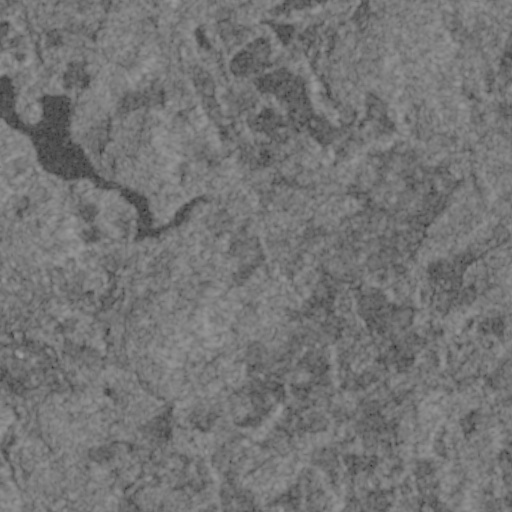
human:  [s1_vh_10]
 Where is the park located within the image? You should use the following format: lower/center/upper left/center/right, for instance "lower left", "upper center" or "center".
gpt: The park is located in the center left of the image.
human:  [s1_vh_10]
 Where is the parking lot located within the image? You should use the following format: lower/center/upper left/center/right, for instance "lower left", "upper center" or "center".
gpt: The parking lot is located in the center left of the image.
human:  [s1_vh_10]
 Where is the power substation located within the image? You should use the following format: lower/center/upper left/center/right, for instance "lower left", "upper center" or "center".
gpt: The power substation is located in the upper left of the image.
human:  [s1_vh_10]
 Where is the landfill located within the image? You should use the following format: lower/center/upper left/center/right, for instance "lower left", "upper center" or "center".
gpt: There is no landfill in the image.

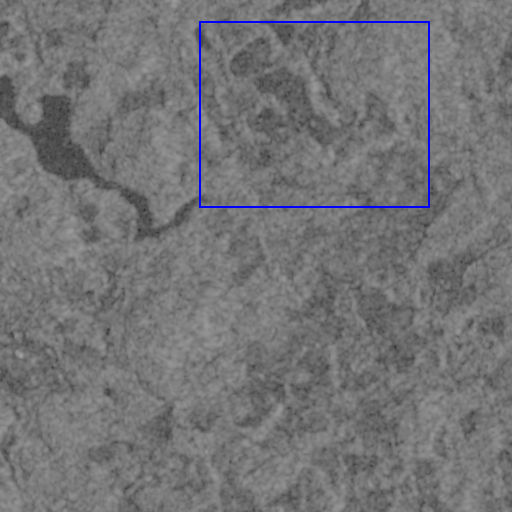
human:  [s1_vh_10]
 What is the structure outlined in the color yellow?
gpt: There is no yellow outline.
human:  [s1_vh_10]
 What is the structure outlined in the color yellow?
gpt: There is no structure outlined in yellow.